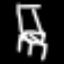
Label: chair